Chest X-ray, PA view. Patient: 19 years old, sex M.
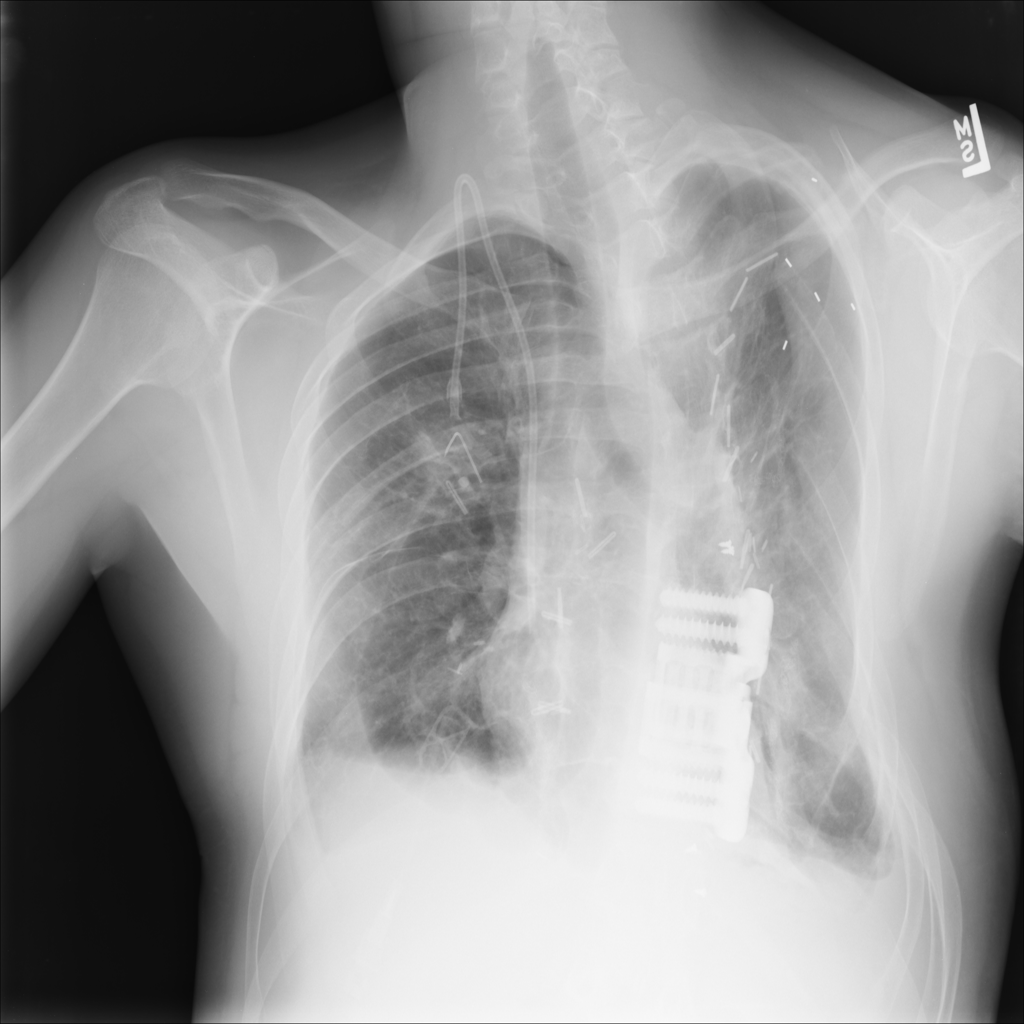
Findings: No Finding